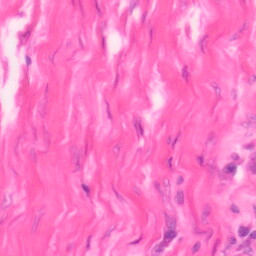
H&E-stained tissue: Colon